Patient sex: M
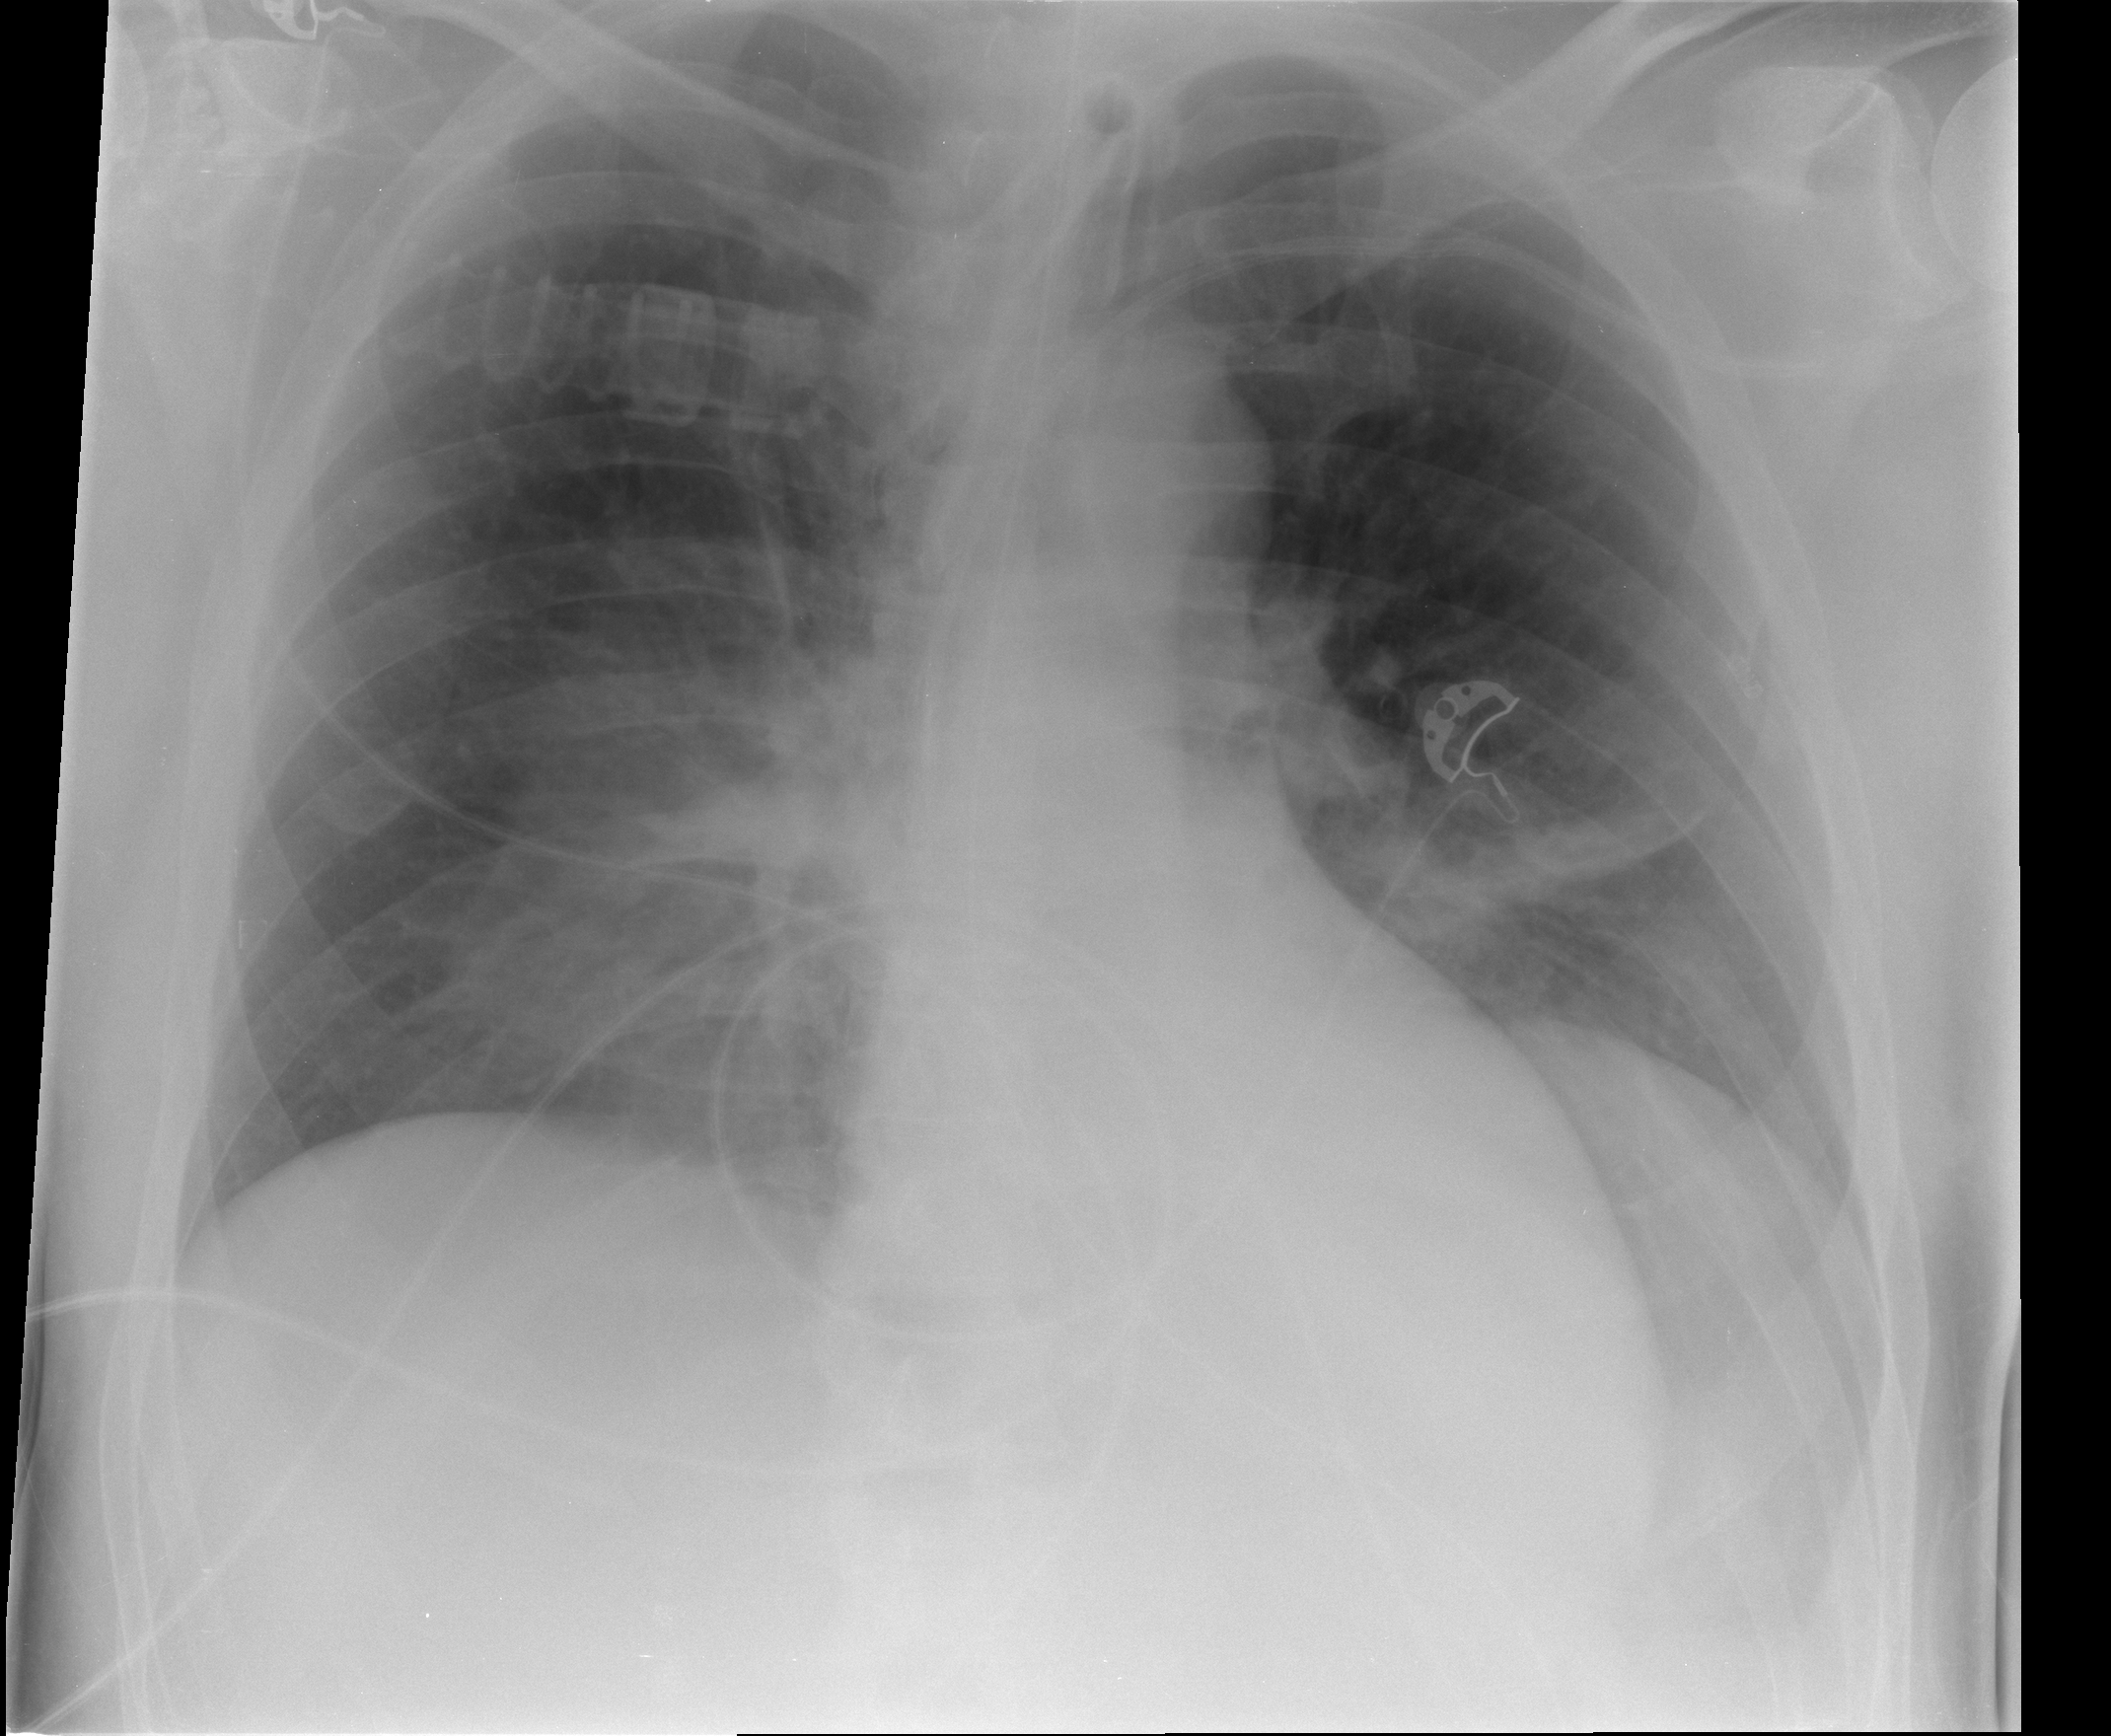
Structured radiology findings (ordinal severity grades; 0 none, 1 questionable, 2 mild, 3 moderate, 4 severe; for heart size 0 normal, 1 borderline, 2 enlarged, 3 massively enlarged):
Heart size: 0
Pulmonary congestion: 2
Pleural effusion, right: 0
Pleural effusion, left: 0
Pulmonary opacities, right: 2
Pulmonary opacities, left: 0
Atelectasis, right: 0
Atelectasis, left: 2